Question: ## How can I modify the default folder directory in Apache?
I want to modify the directory(which shows when a folder's 'index.ext' or 'default.ext' pages aren't found) by appending some HTML to it, is this possible in '.htaccess'? If not, what're the alternatives?

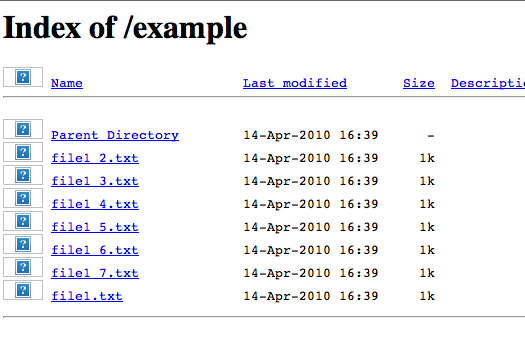
Answer: You can place this .htaccess in your document root:
'''
DirectoryIndex index.html index.php /listing.php
'''
This will search for a index.html or index.php in the accessed folder. If both aren't existing it calls listing php from the document root (note the '/' in front) as fallback. Use this file to code the directory listing on your own. This way you have fully customized index pages.